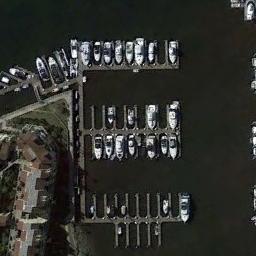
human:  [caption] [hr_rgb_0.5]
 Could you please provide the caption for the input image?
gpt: The harbor has lots of neatly docked boats and a striped building is next to the harbor .

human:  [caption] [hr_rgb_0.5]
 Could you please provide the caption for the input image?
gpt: There are some yachts lined up on the sea next to the harbor next to the building, And some empty seats .

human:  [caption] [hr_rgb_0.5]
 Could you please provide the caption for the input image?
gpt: The harbor is large and many ships have stopped .

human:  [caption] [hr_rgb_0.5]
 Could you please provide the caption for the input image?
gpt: Many ships are in the harbor .

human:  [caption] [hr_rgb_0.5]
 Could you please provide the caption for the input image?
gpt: There are some ships and some buildings at the harbor .